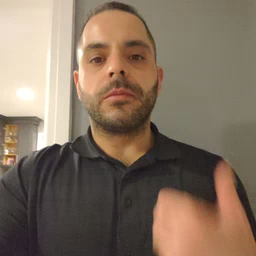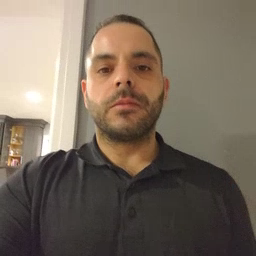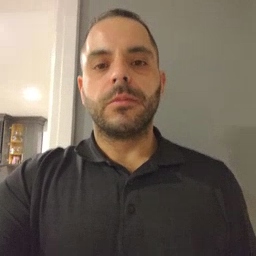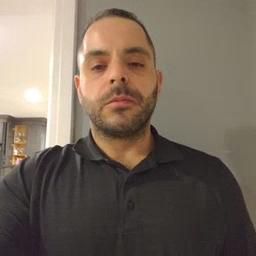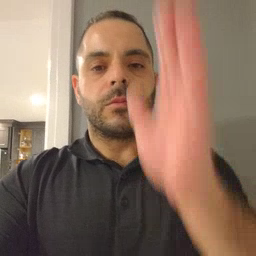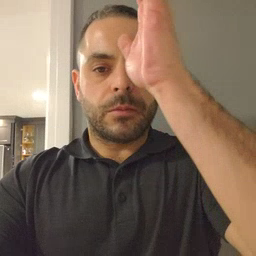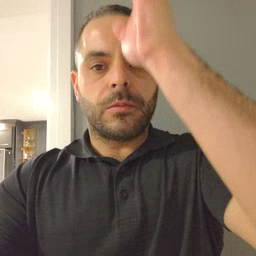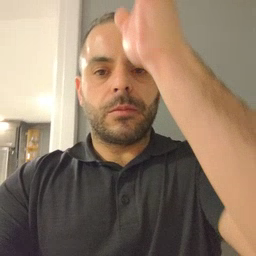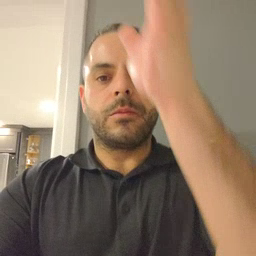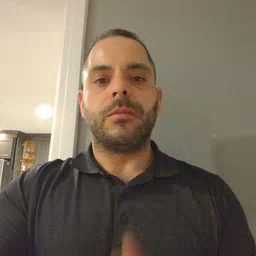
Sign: grandpa